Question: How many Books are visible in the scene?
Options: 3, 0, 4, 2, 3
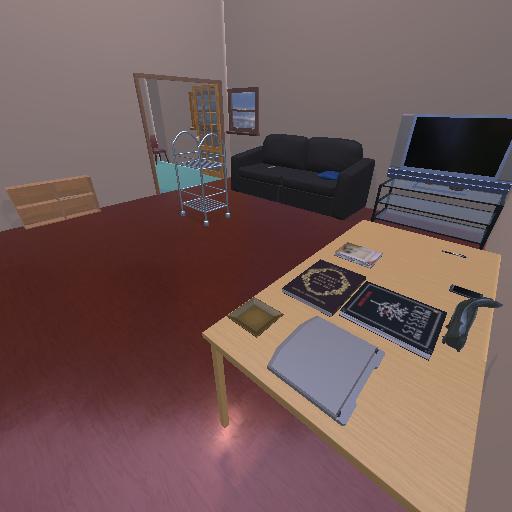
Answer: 3